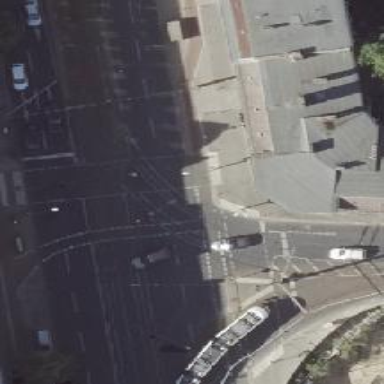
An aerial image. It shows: Road crossing with traffic signals.